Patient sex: F
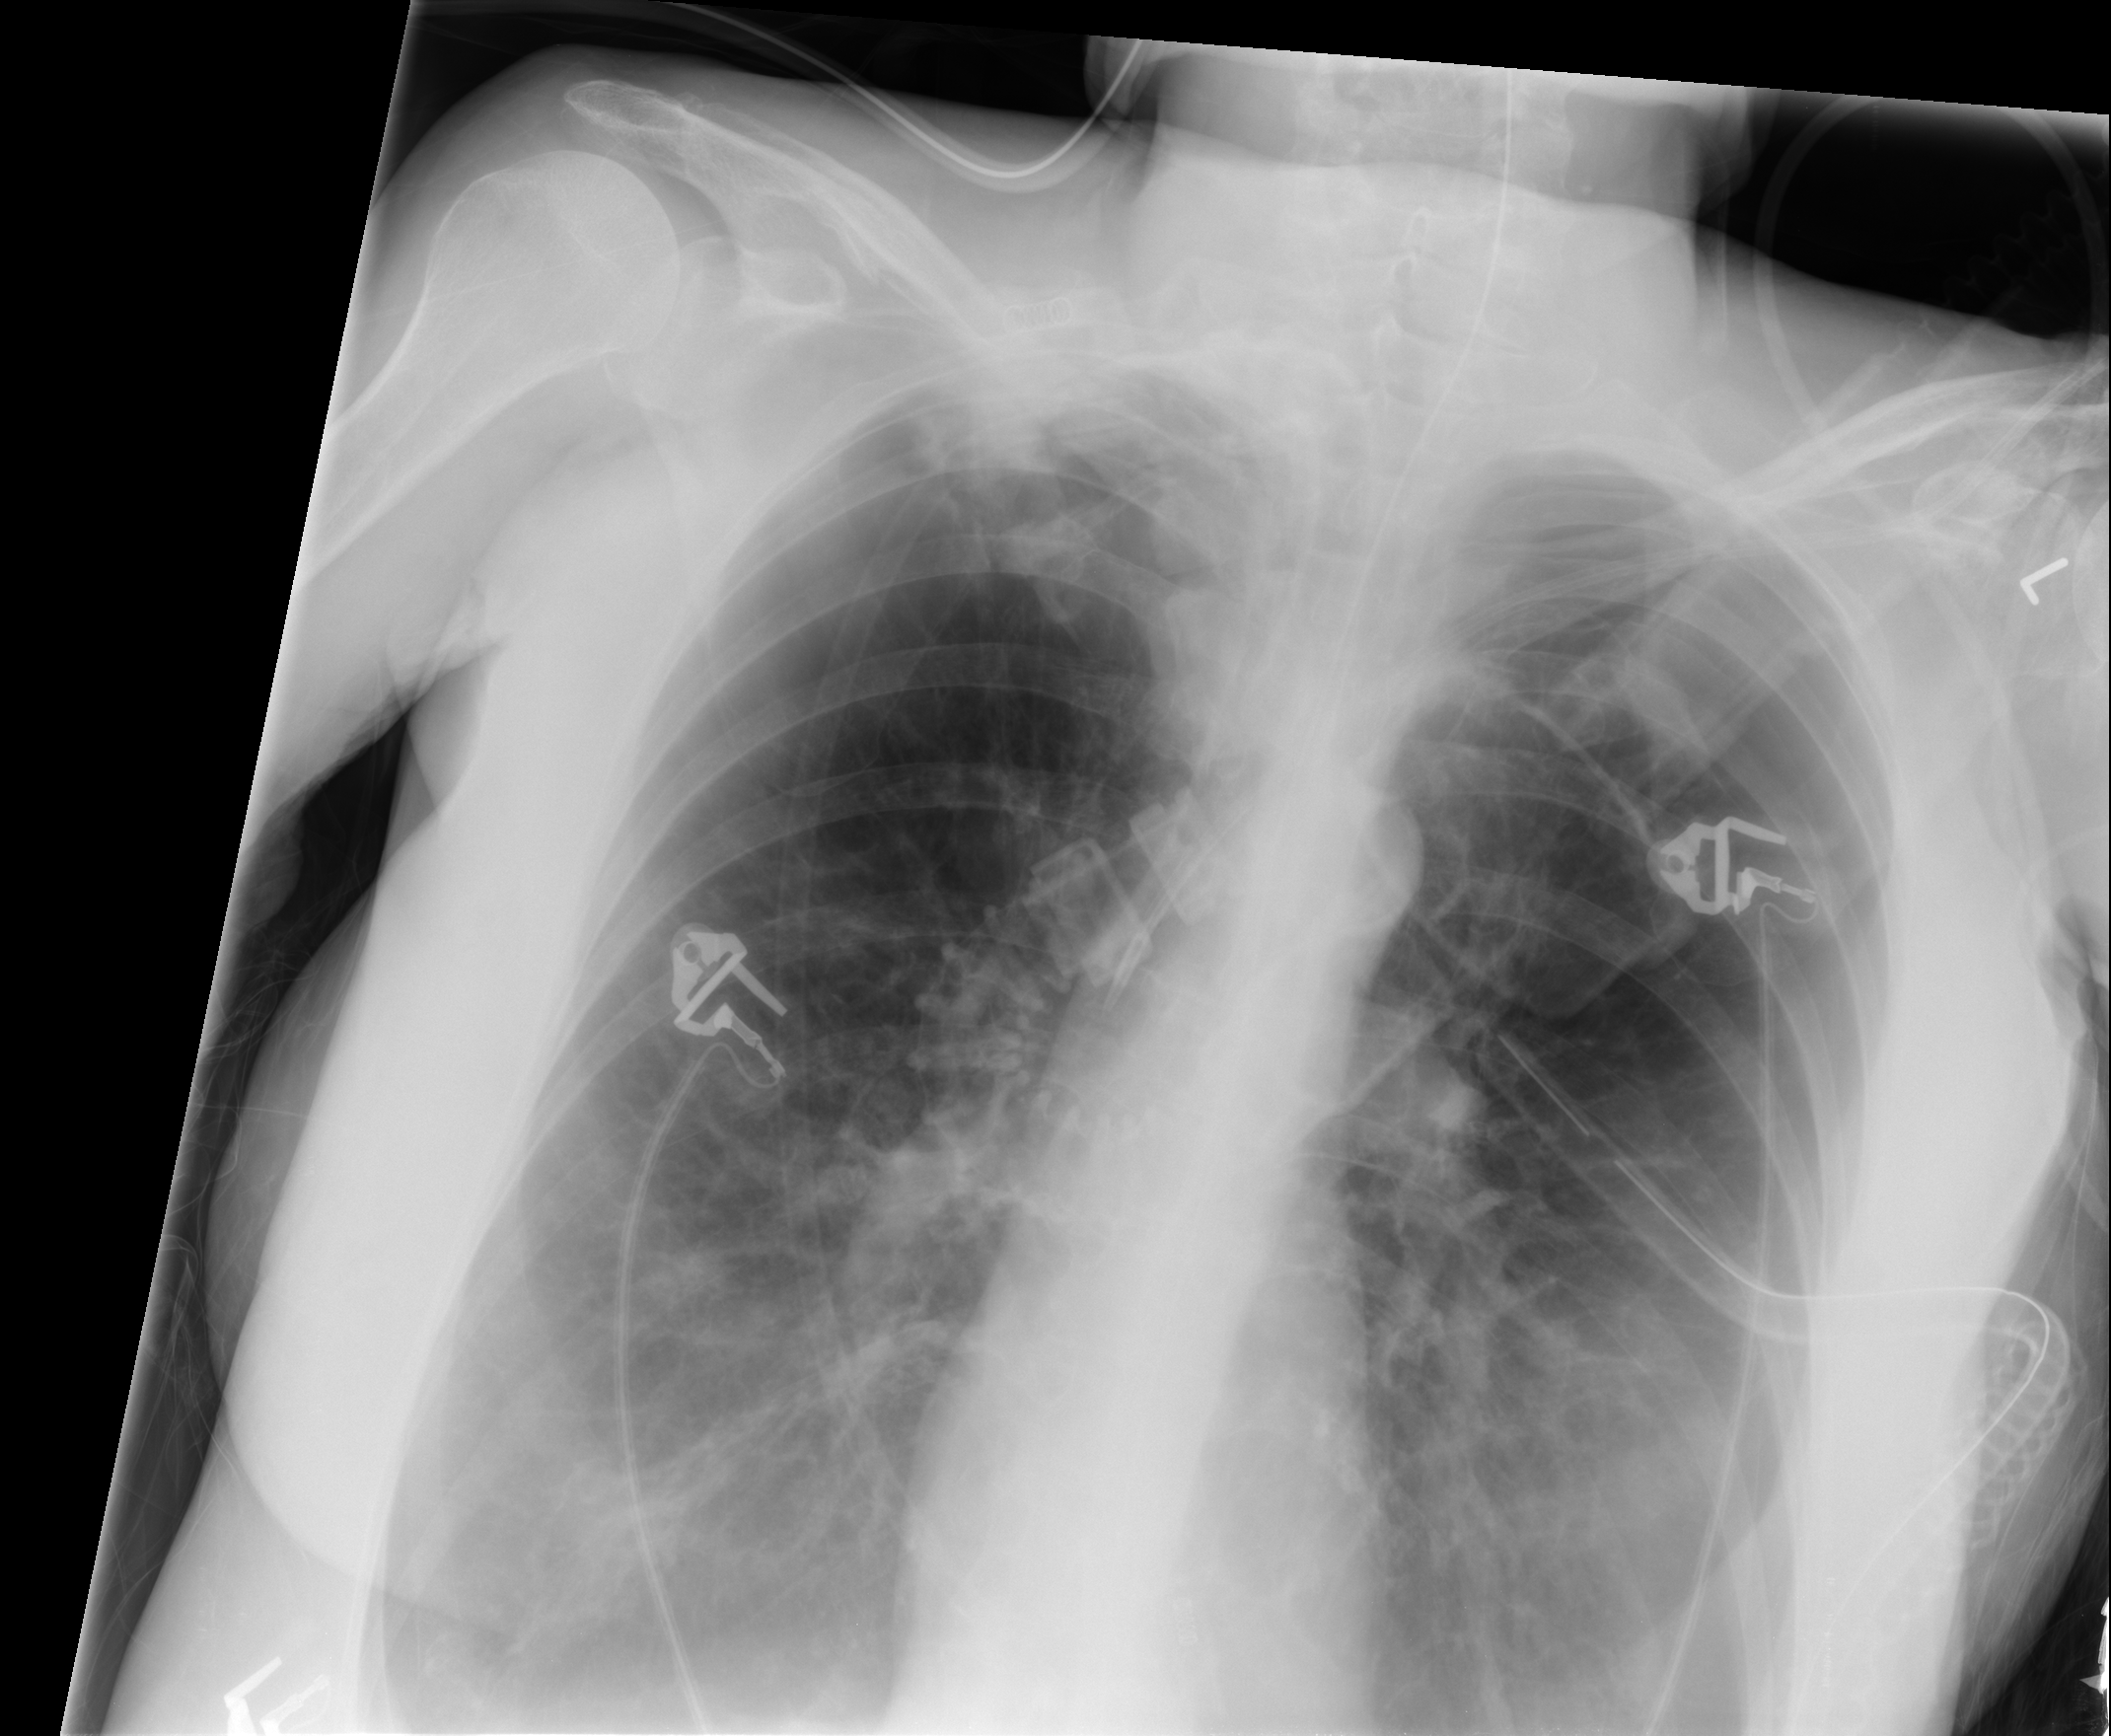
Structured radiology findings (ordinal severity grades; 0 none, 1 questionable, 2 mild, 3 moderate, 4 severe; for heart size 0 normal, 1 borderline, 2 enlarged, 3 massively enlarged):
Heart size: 0
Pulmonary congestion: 2
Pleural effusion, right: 1
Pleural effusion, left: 0
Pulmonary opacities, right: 0
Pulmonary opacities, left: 0
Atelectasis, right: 2
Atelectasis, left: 2